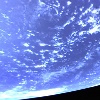
Label: water